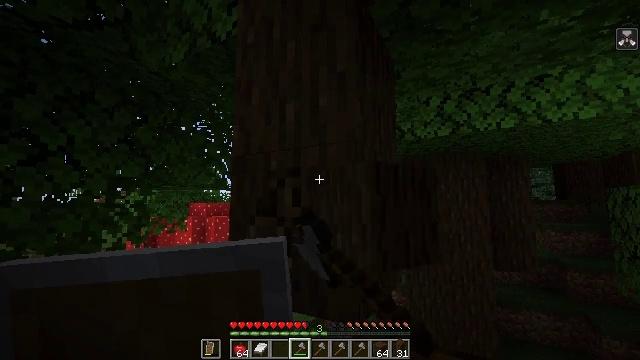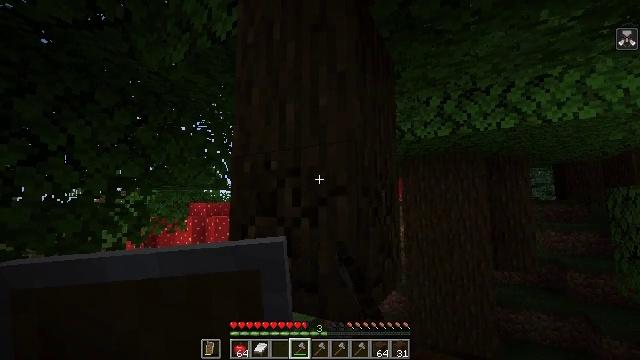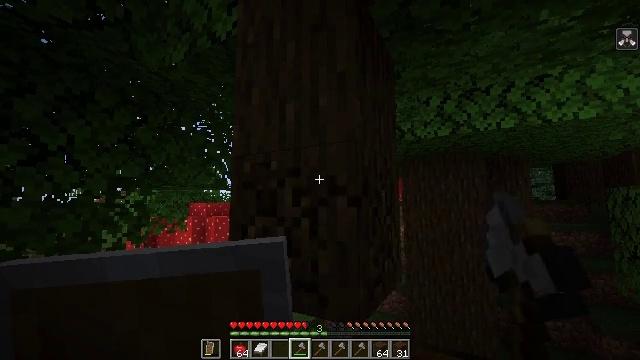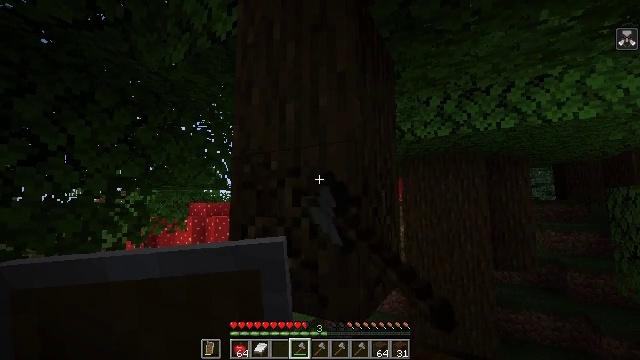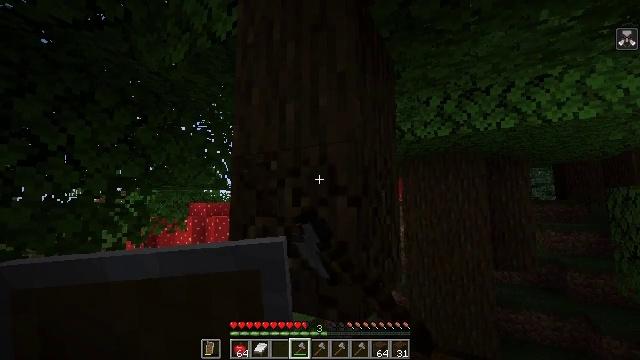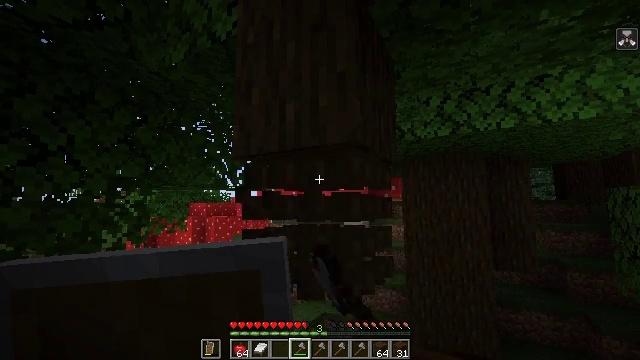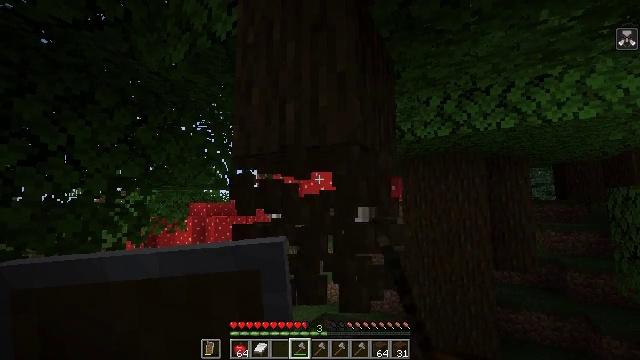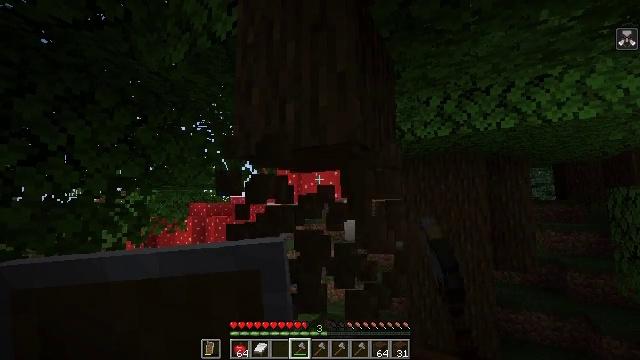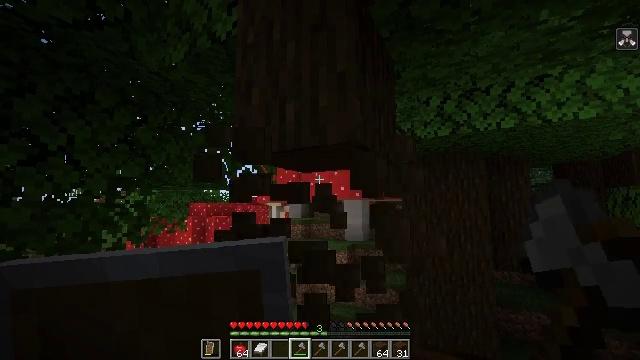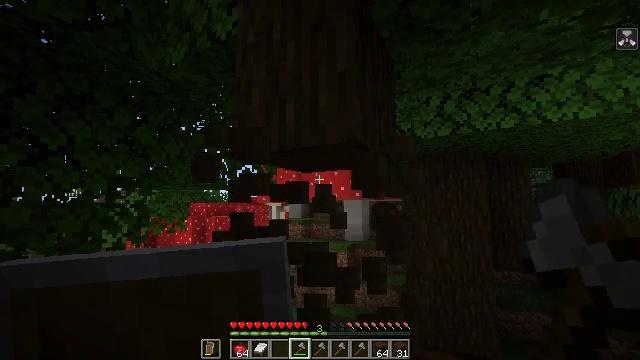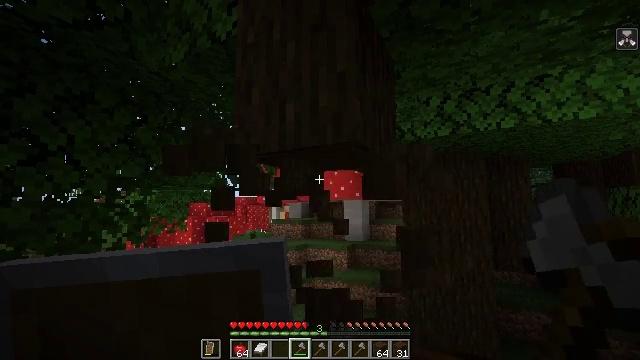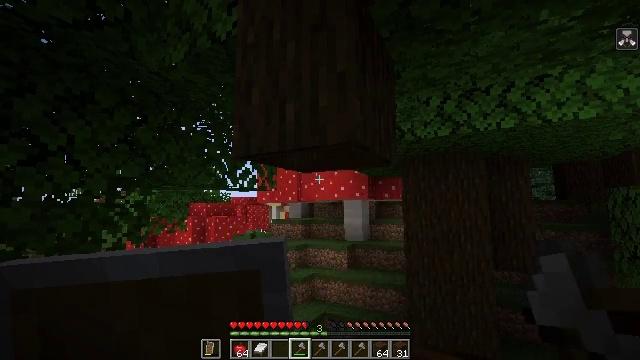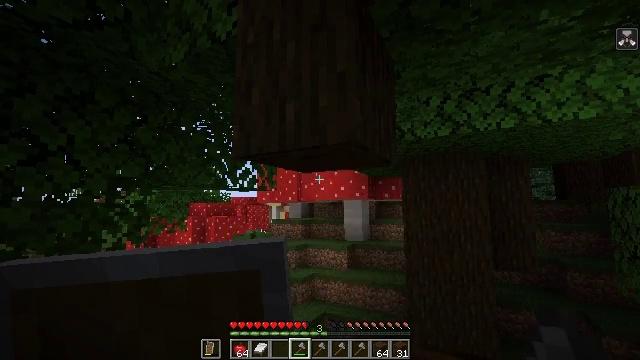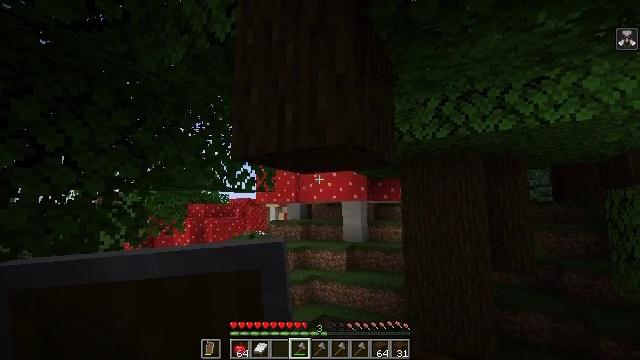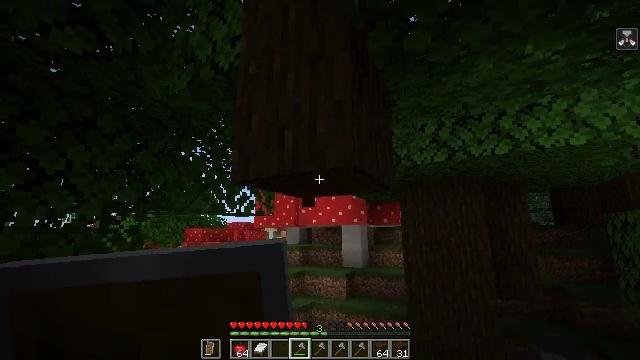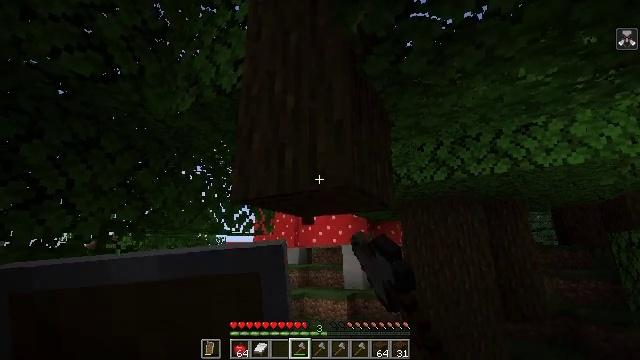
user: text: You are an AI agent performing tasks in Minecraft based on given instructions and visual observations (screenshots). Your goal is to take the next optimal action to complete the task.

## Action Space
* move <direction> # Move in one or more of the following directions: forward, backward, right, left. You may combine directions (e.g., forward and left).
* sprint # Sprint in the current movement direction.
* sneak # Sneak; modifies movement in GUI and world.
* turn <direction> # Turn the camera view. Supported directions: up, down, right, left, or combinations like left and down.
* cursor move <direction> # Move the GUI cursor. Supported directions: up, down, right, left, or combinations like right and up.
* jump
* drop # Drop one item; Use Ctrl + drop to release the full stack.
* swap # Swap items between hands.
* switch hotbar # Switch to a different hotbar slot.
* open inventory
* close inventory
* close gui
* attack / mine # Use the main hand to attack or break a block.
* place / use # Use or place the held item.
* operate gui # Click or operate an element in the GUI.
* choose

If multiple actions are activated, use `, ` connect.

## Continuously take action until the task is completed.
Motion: motion action
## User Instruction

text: Collect dark oak log for building.
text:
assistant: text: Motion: attack / mine
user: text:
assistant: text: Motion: attack / mine
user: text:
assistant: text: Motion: attack / mine
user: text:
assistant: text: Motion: attack / mine
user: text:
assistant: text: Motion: attack / mine
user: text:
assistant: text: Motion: attack / mine
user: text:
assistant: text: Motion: attack / mine
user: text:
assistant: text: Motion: attack / mine
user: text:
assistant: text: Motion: attack / mine
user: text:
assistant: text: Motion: attack / mine
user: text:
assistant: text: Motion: attack / mine
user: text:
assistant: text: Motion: attack / mine
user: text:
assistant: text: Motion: attack / mine
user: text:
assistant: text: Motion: turn up, attack / mine
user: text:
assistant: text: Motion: turn up, attack / mine
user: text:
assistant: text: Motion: turn up, attack / mine
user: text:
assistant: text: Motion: turn up, attack / mine
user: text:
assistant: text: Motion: attack / mine
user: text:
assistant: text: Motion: attack / mine
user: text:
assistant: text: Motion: attack / mine
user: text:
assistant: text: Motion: turn up, attack / mine
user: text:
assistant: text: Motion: attack / mine
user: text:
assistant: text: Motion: attack / mine
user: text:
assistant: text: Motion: attack / mine
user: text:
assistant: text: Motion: attack / mine
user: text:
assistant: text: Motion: attack / mine
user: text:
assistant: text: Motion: attack / mine
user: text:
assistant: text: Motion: attack / mine
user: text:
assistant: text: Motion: attack / mine
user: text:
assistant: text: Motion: attack / mine